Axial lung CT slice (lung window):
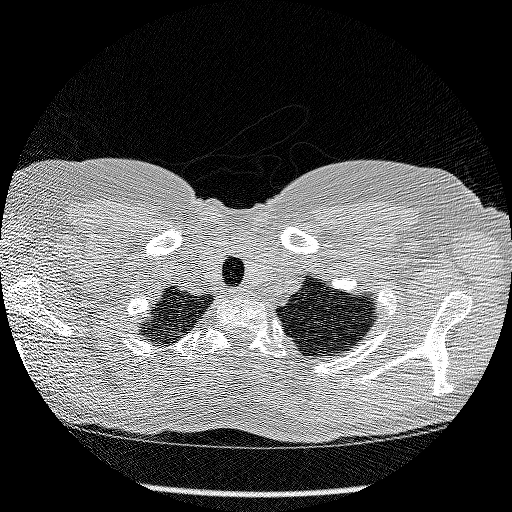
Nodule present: no